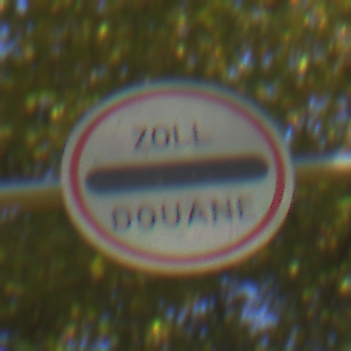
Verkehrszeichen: Zollstelle
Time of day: SunriseSunset
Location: Outdoor (Nature)
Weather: PartlyCloudy
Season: NotSpecified
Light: Natural